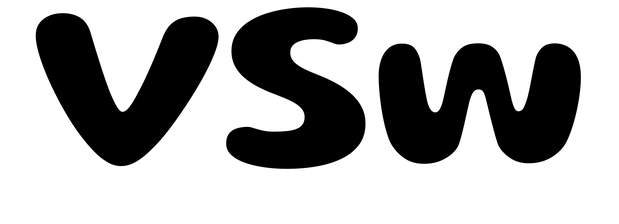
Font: Gluten_SemiBold